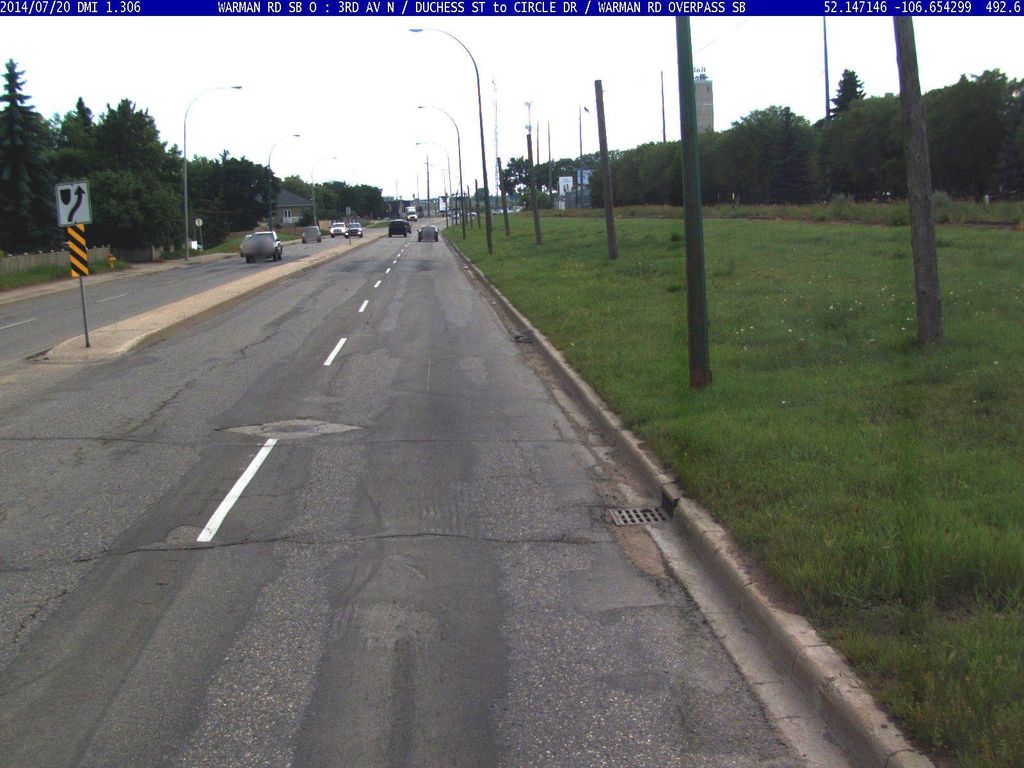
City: saskatoon